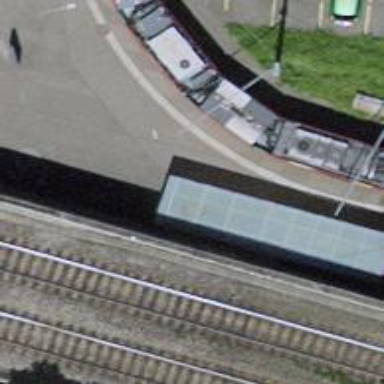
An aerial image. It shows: Shed designated as bicycle parking facility.